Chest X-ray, PA view. Patient: 19 years old, sex M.
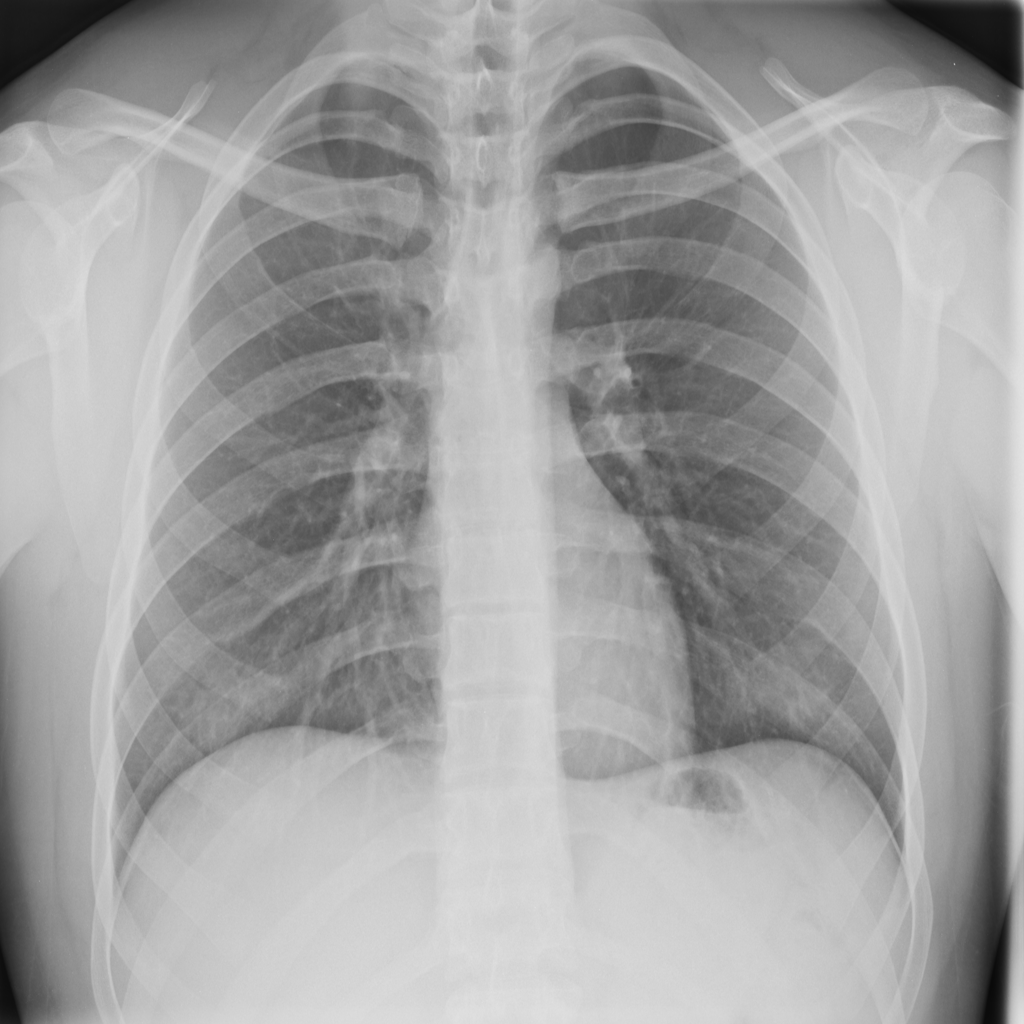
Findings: No Finding